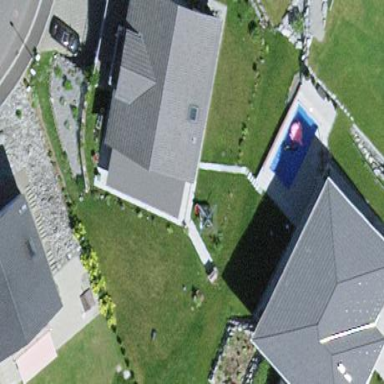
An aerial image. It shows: Simple house.